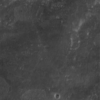
Label: not_dusty